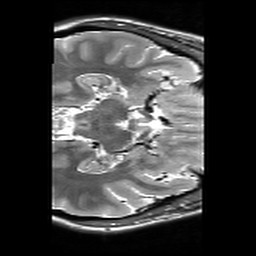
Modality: T2w
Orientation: axial
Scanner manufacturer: siemens
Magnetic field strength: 3 T
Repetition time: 9.86 s
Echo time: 0.05 s